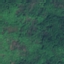
Land use / land cover: Forest